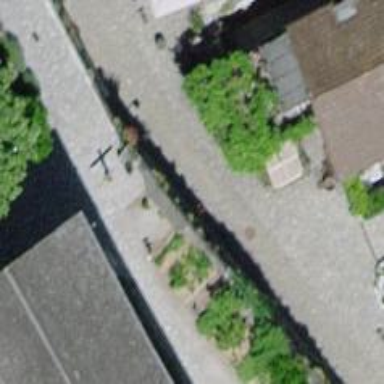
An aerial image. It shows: Alley with sett surface.